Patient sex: F
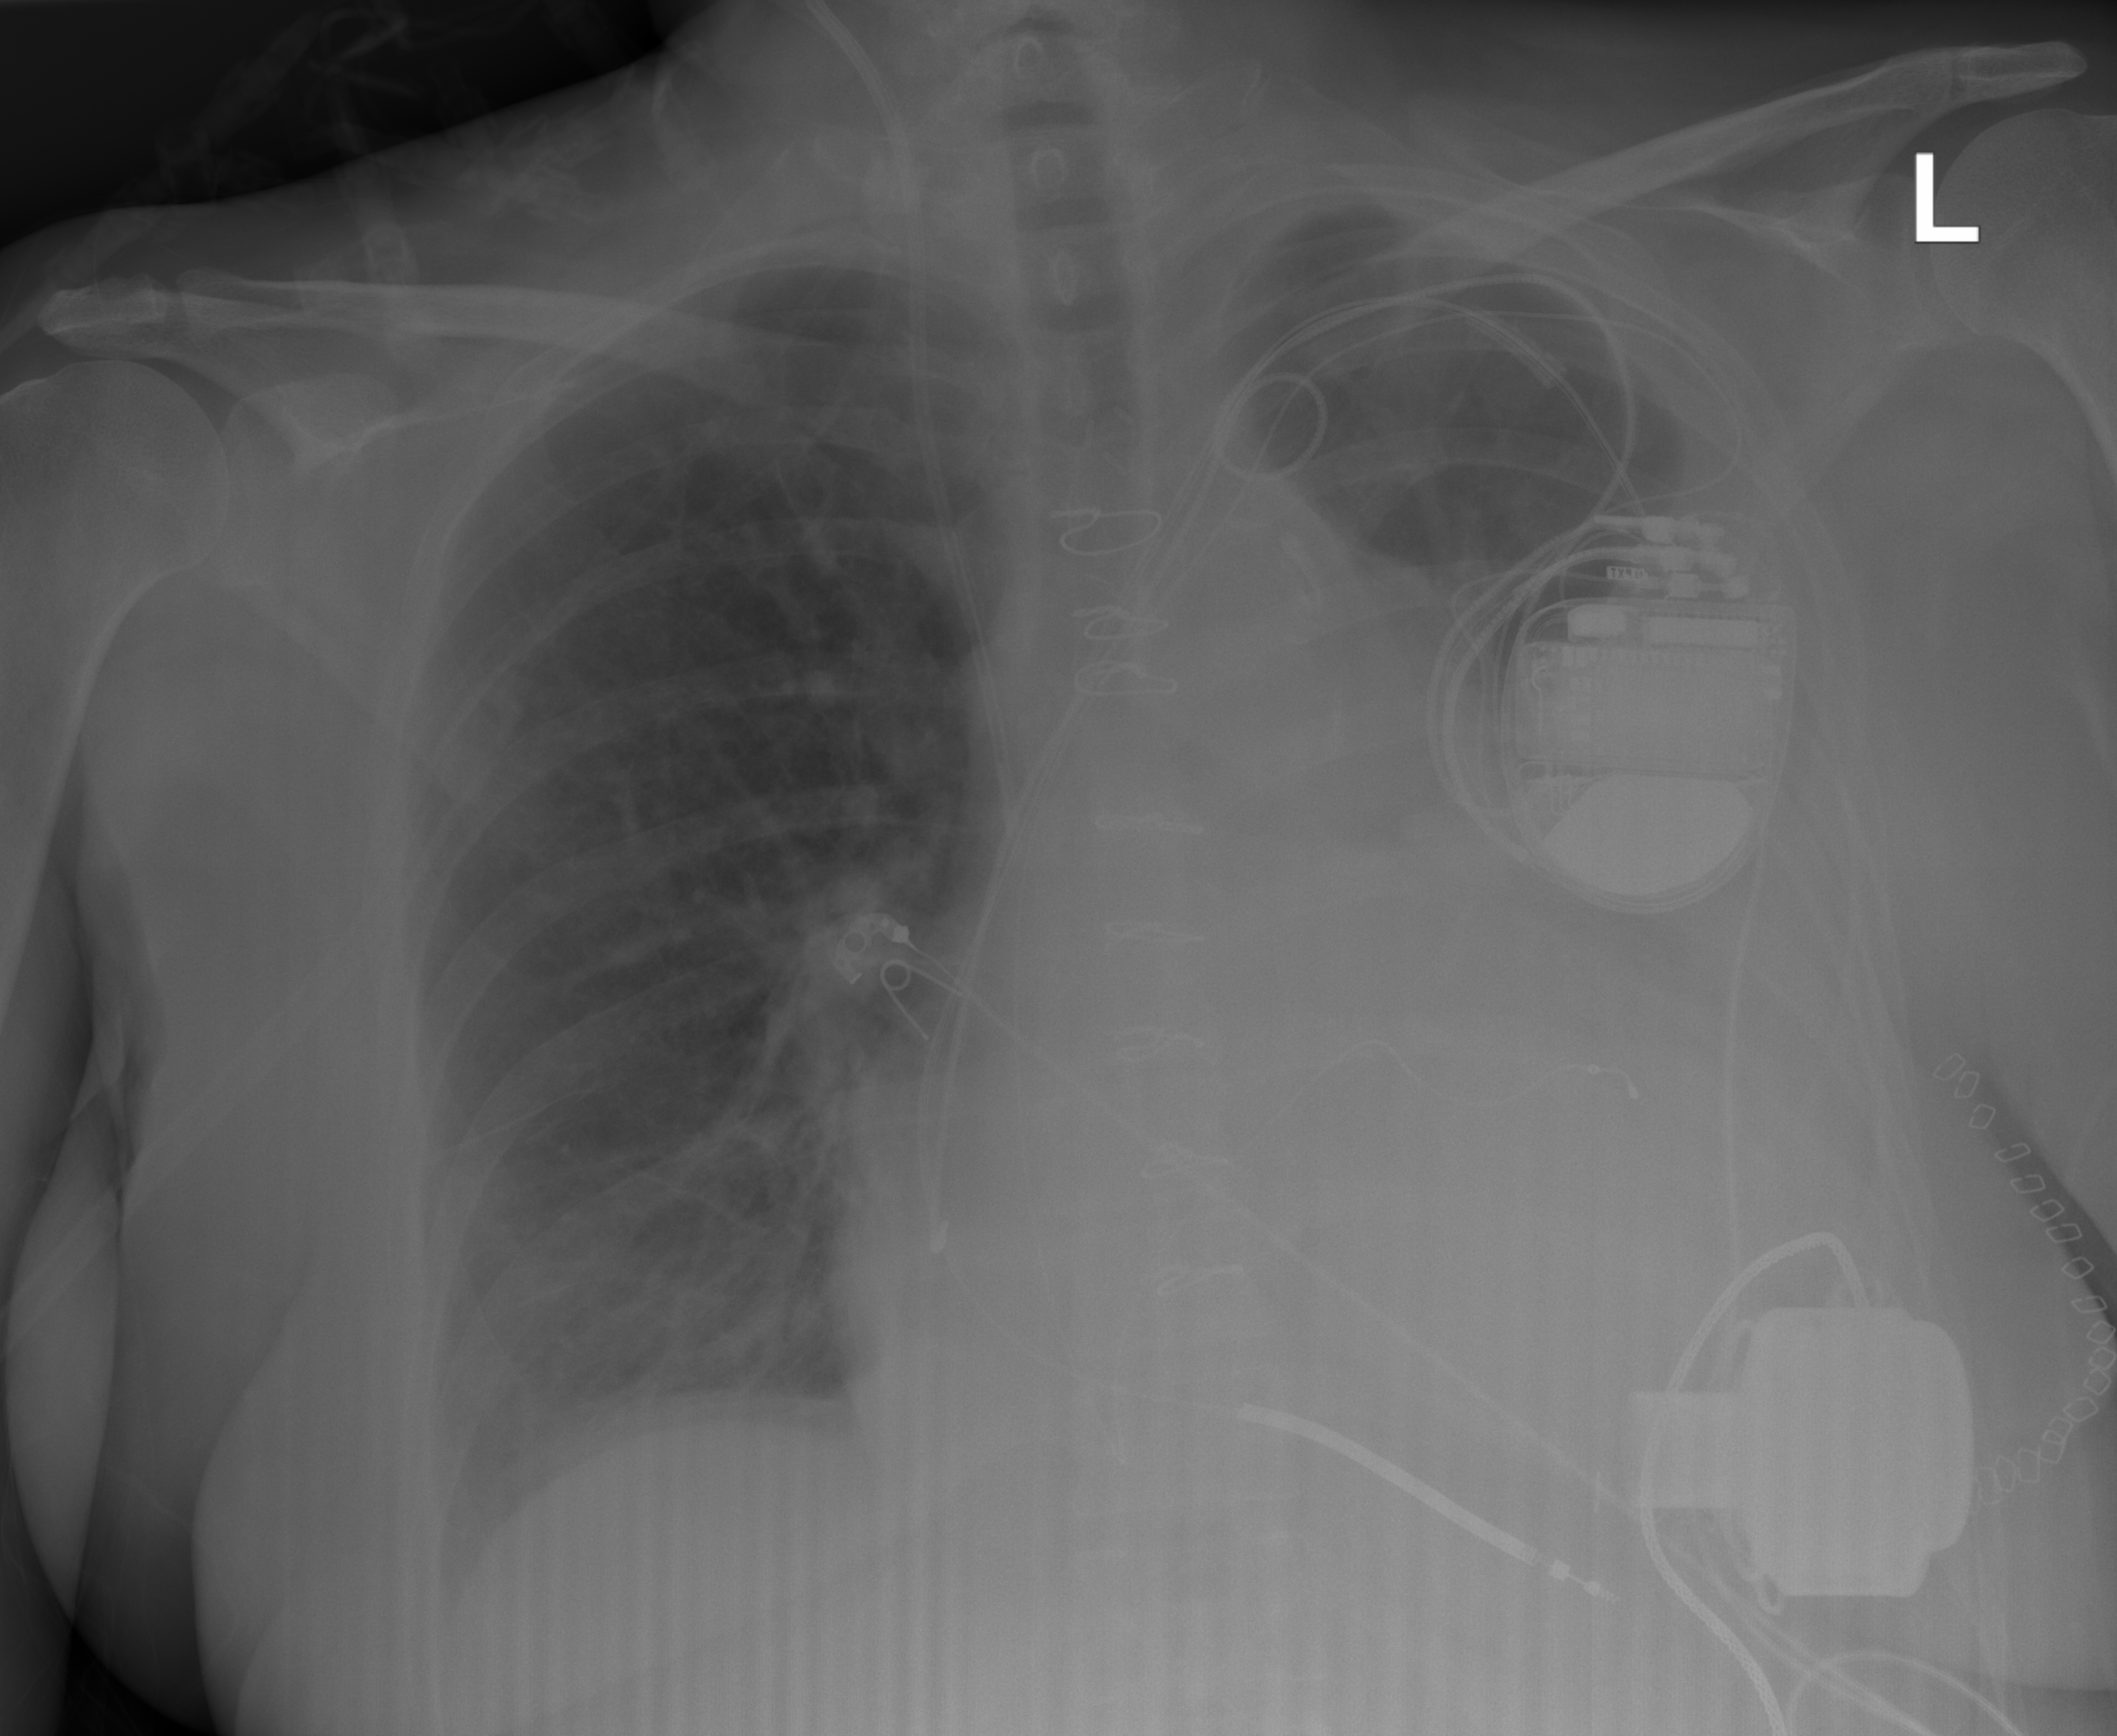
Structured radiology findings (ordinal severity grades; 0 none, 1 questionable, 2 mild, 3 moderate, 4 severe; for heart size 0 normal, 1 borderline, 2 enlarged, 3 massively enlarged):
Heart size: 2
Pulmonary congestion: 0
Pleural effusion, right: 2
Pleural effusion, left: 3
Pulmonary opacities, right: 0
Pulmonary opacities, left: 0
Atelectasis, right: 2
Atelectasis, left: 3